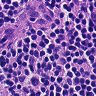
Metastatic tissue present: no